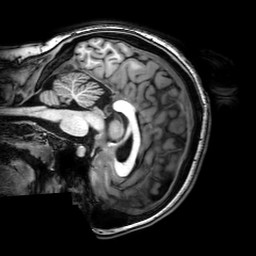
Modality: T1w
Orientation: sagittal
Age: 22
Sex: female
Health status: healthy
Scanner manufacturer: philips
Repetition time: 0.008168 s
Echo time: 0.00373 s